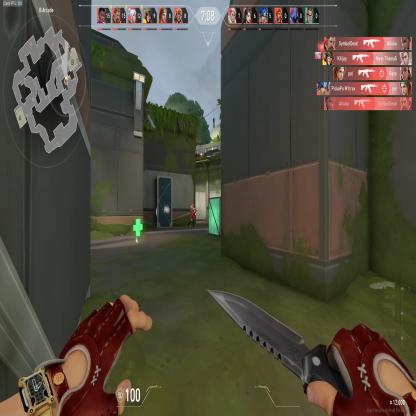
Label: enemy